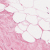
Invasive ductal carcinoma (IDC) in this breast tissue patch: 0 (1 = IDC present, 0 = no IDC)